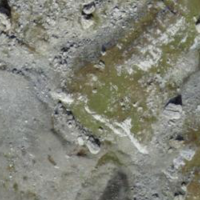
EUNIS habitat code: 48
Species observed at this site:
Gentianella campestris